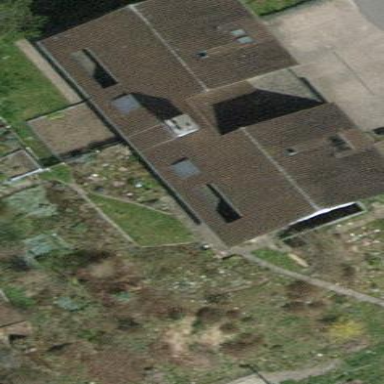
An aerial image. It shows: Terrace building.